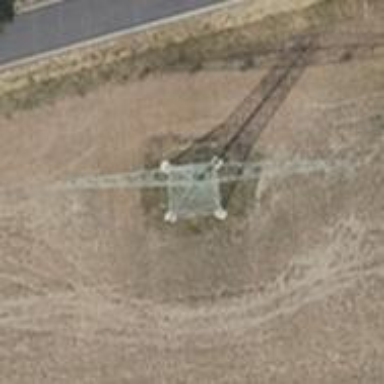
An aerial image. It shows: Towering power structure.